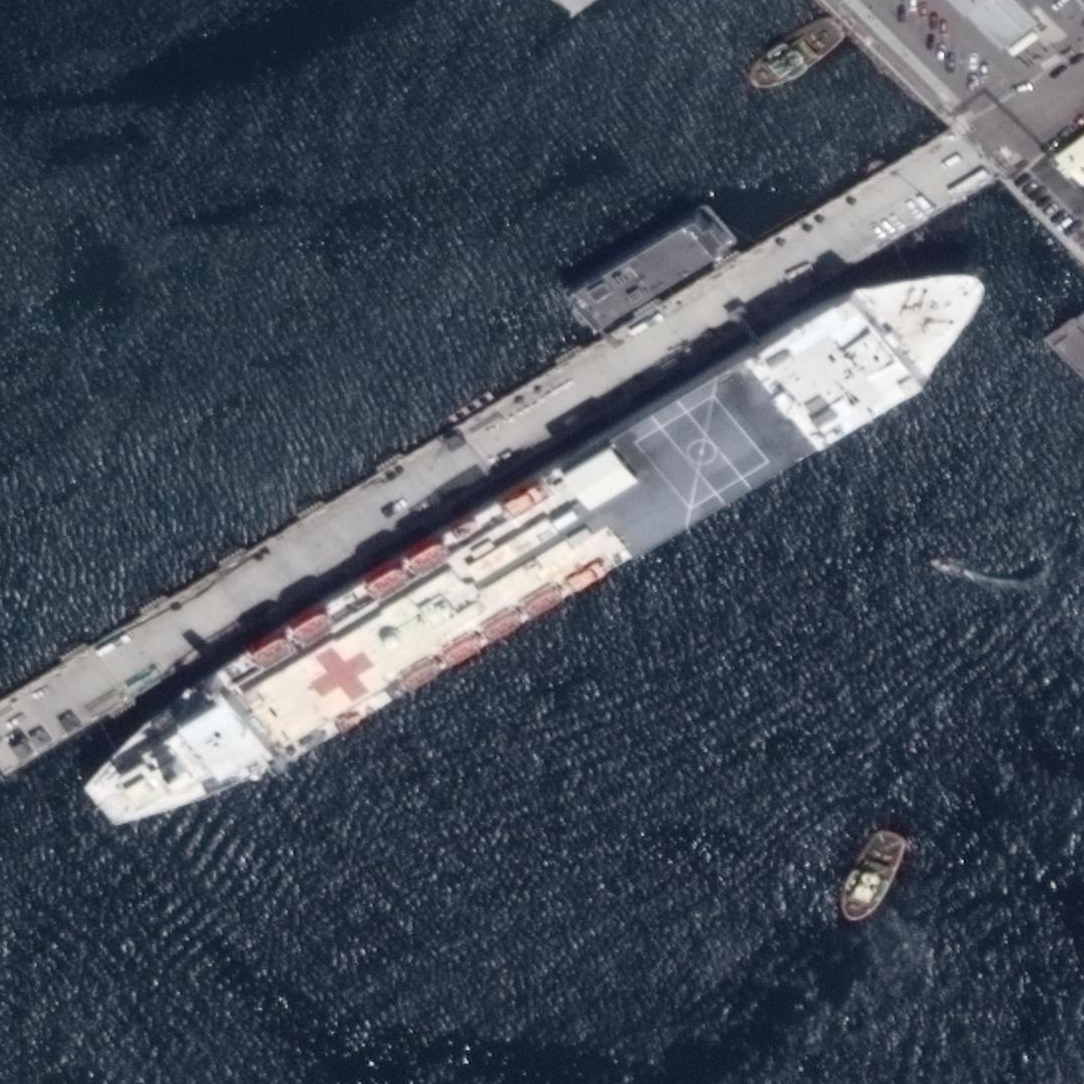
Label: Medical_ship